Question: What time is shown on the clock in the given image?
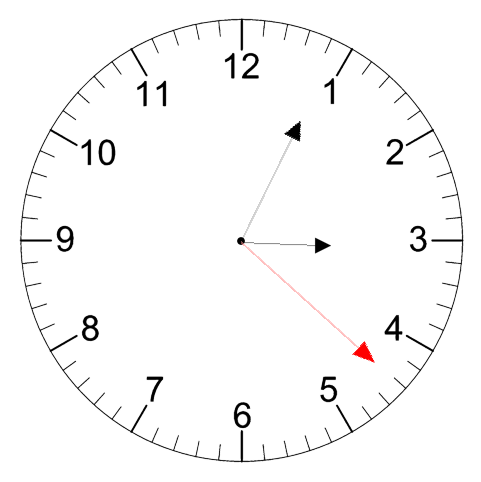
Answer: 03:04:22